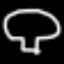
Label: mushroom